Question: I need to add a border to a '<select>' element, but I want to overlap the border generally provided by the button to the right (so it doesn't look totally despicable: . It should be a CSS-only solution since this will be used for all '<select>' elements in my website. If absolutely necessary I can leave the '<select>' elements unstyled and they'll just look slightly different from everything else in forms. Anyways, onto the solutions I have tried...
## Attempt #1
My first solution was to use 'outline'. This has minimal side effects (since it doesn't change the sizing) and goes on top of everything (which is what I want). It's supported by IE8, but in order to get it to overlap the content of the element, I need to use 'outline-offset'. Unfortunately, this is new in the CSS3 spec so it's not supported by IE at all.
Here is what that looked like: <URL>
## Attempt #2
My next solution was to use 'box-shadow'. This lets you set a shadow for your element. By default, this is on the outside of your element. However you can specify to make it 'inset', which is exactly what I'm looking for. While this is more IE-friendly, it isn't supported by IE8.
Here is what that looked like: <URL>
## A new hope?
I've searched around enough and have run out of ideas. I could probably get a workaround by using HTML, having a fixed-sized container element with 'overflow: hidden' so that I can emulate a border. But that would mean I would have to do it for every '<select>' in my website. Perhaps someone knows of a different solution that can do what I'm looking for? Even an IE-only filter would be fine with me.
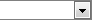
Answer: I ended up using a modification from my first attempt for a compromise. I made the border to be one pixel wide and set the 'outline-offset' to -2 pixels. In IE that leaves a small space between the outline and the button that looks acceptable to me. In Firefox and other browsers, it looks as I originally intended.
There is a downside: when there's a background that's not white, I have to choose whether to leave a white border around the '<select>' elements for most browsers or have the border the same color as the background and make it clear that the outline isn't attached to the '<select>' in IE.
See the jsFiddle I made to demonstrate this: <URL>